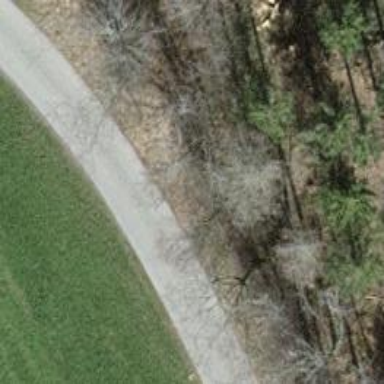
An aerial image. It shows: Unclassified road with paved surface.